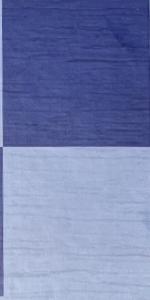
Label: Empty